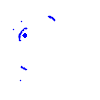
Particle: pion